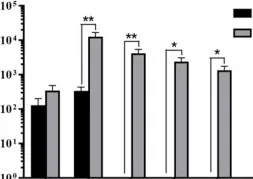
Functional analysis of 818del4 mutated IFNgammaR1 and study of patient's DCs. CXCL10 production. Are measured in triplicate, by freshly isolated PBMCs after stimulation for 24 h with 6 mg/ml CpG, HSV-1 (copies/200 ml), or medium alone, in the patient (P1) and a healthy donor (HD). Statistical analysis by non-parametric test shows a significant difference (*p < 0.05, **p < 0.01, ***p < 0.001).
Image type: chart (chart)